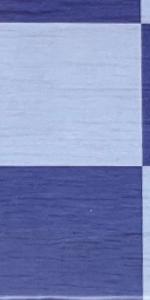
Label: Empty